Question: Is there a way in CoreAnimation on the Mac to get a bezier path of what is essentially the "bounds of the actual pixels" or "mask path" of a CALayer?
For example, I have this CALayer with a photo set as its content, a 1px white border, and a X and Y rotation transform. Is there a way to derive its pixel's path with the transform applied?

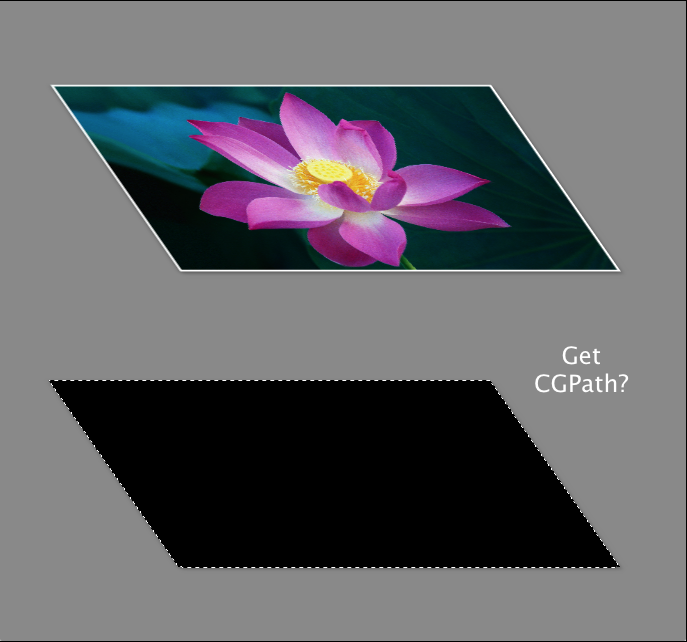
Answer: I figured out how to do this for my needs. It's not the true "mask path", but it is the path of the transformed rectangle in the coordinate space of the argument layer and that is really what I needed.
The context of this method is a category on CALayer:
'''
- (NSBezierPath*)layerPathConvertedToLayer:(CALayer*)toLayer
{
CGRect bounds = self.bounds;
CGPoint topLeft = CGPointMake(NSMinX(bounds), NSMinY(bounds));
CGPoint topRight = CGPointMake(NSMaxX(bounds), NSMinY(bounds));
CGPoint bottomRight = CGPointMake(NSMaxX(bounds), NSMaxY(bounds));
CGPoint bottomLeft = CGPointMake(NSMinX(bounds), NSMaxY(bounds));
CGPoint convertedTopLeft = [self convertPoint:topLeft toLayer:toLayer];
CGPoint convertedTopRight = [self convertPoint:topRight toLayer:toLayer];
CGPoint convertedBottomRight = [self convertPoint:bottomRight toLayer:toLayer];
CGPoint convertedBottomLeft = [self convertPoint:bottomLeft toLayer:toLayer];
NSBezierPath *bezierPath = [NSBezierPath bezierPath];
[bezierPath moveToPoint:convertedTopLeft];
[bezierPath lineToPoint:convertedTopRight];
[bezierPath lineToPoint:convertedBottomRight];
[bezierPath lineToPoint:convertedBottomLeft];
[bezierPath lineToPoint:convertedTopLeft];
[bezierPath closePath];
return bezierPath;
}
'''